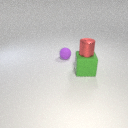
small red metal cylinder above large green rubber cube